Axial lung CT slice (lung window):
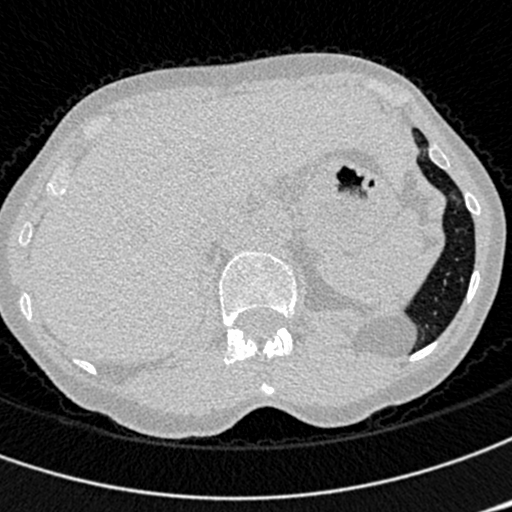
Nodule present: no